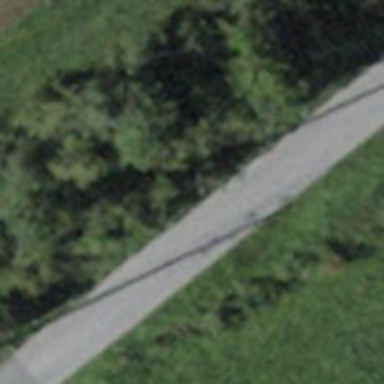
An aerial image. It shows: Power pole.